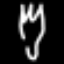
Label: fork